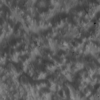
Label: not_dusty